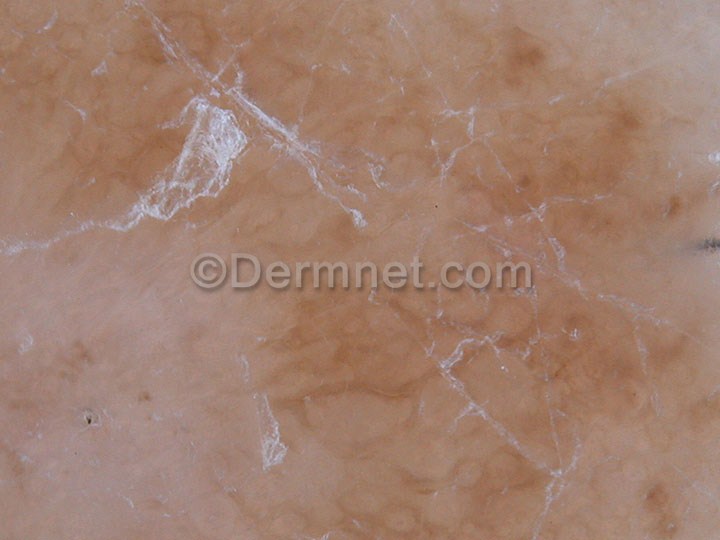
Disease: Seborrheic Keratoses and other Benign Tumors